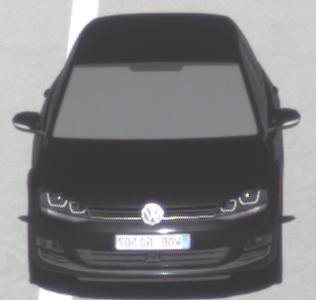
Make: VW
Model: Golf 1.2 TSI BMT
Detailed model: Golf (VII)
Model produced from: 2012/11
Model produced until: 2014/05
Doors: 3
Color: black
Road condition: dry road
Daytime: morning or afternoon
Contrast: high contrast